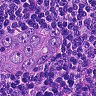
Metastatic tissue present: yes